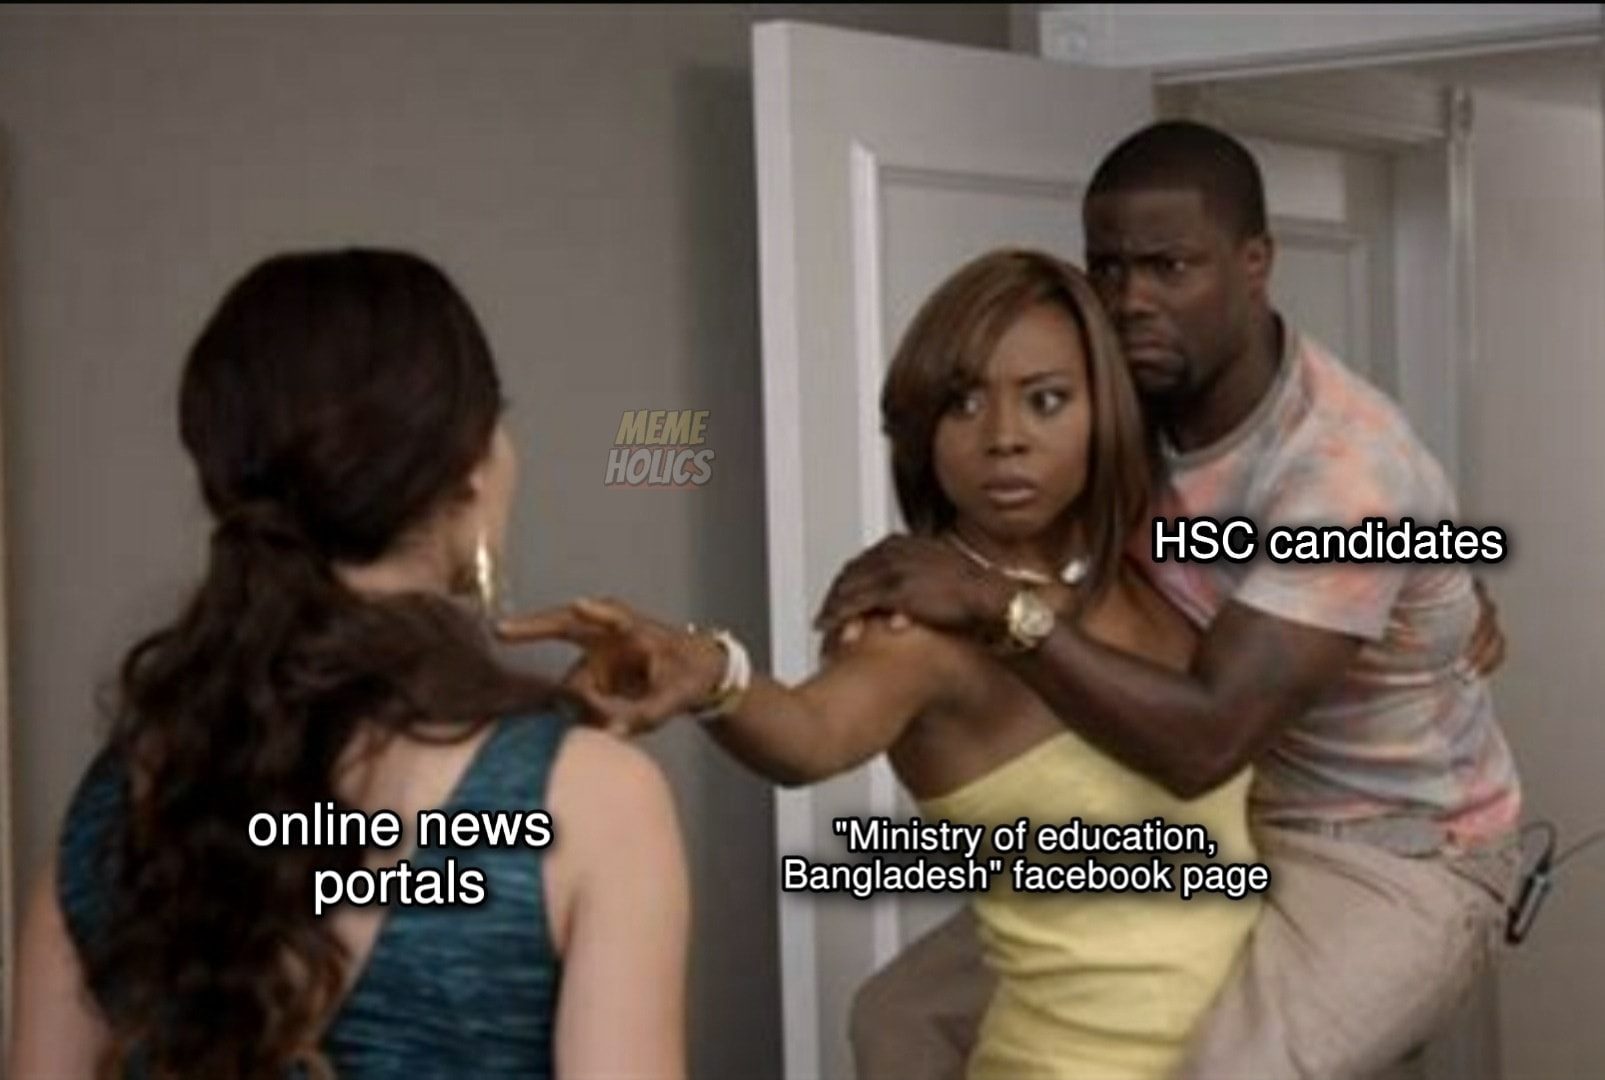
Caption: online news portals    HSC candidates     "Ministry of education, Bangladesh" facebook page
Label: non-hate